Question: I have a many to many table which keeps track of friendship.
I need to know that both friends approved each other.
For example, when a person asks to be a friend, their id gets put in self_uuid and the friends in friend_uuid. When the friend approves the request the same thing happens, just the other way around.

how do find all people that have mutually approved each other?
how do i find all the people that have NOT mutually approved each other?
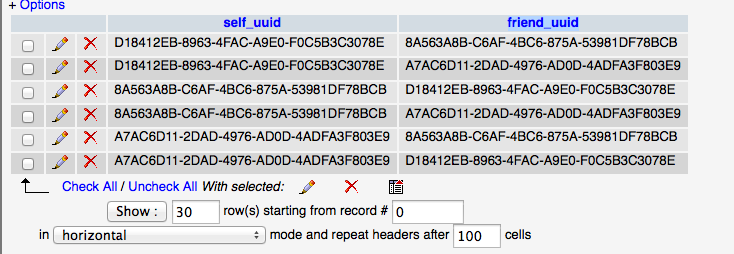
Answer: Mutual approval:
'''
select f1.self_uuid, f1.friend_uuid
from friends f1
join friends f2 on f1.self_uuid = f2.friend_uuid and f1.friend_uuid = f2.self_uuid
'''
Friend requests that have not been approved:
'''
select f1.self_uuid, f1.friend_uuid
from friends f1
left join friends f2 on f1.self_uuid = f2.friend_uuid and f1.friend_uuid = f2.self_uuid
where f2.self_uuid is null
'''